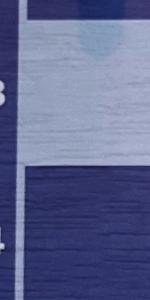
Label: Empty